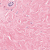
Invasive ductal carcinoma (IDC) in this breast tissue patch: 0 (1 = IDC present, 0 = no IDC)